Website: lowes
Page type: delivery-shipping
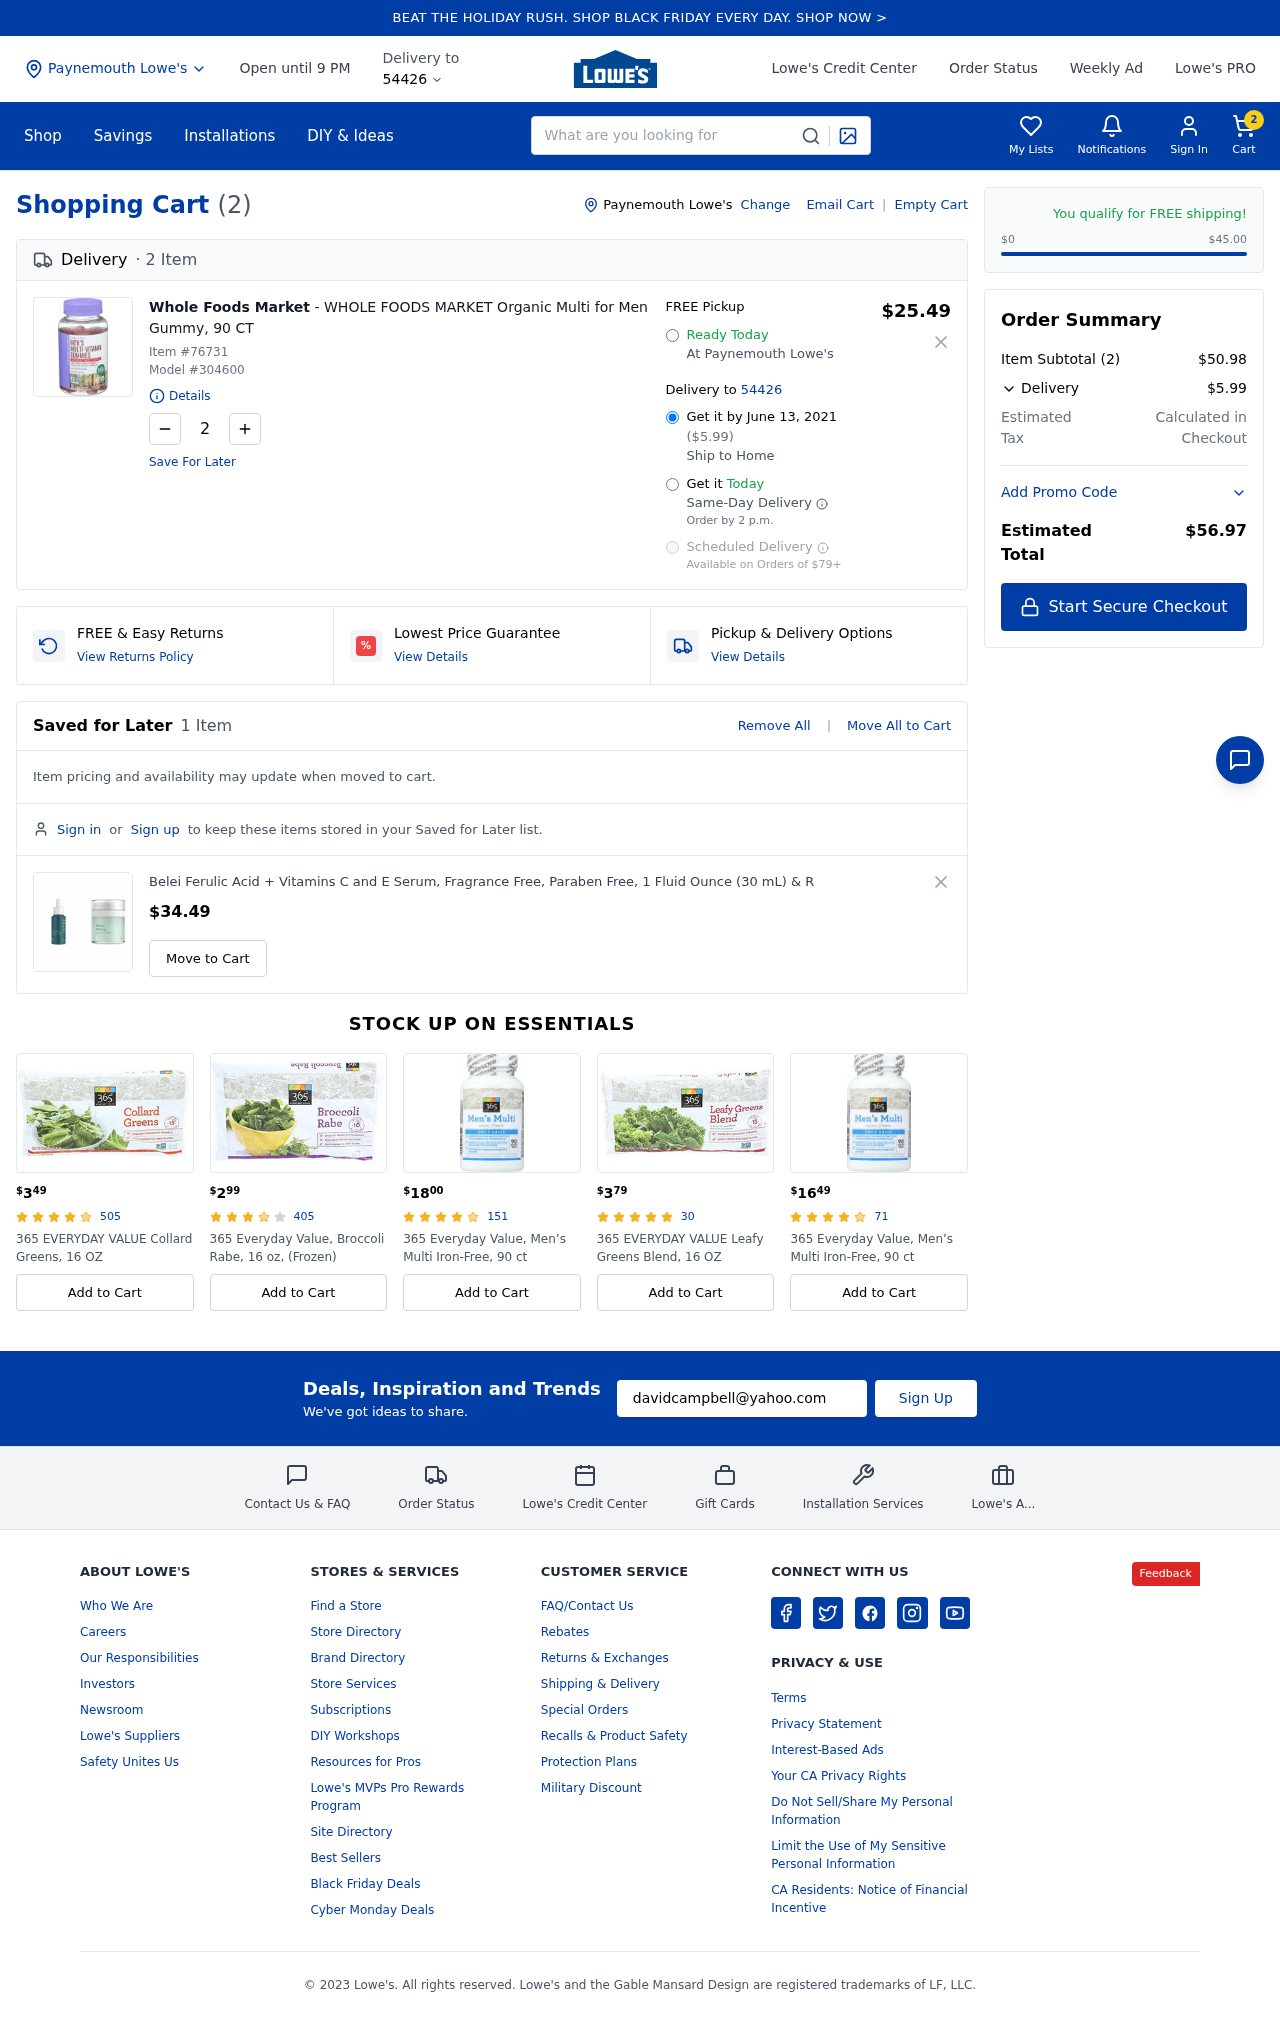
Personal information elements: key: PII_CITY
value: Paynemouth
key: PII_EMAIL
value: davidcampbell@yahoo.com
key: PII_POSTCODE
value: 54426
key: PII_CITY2
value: Paynemouth
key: PII_CITY3
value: Paynemouth
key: PII_POSTCODE2
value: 54426
Product elements: key: PRODUCT1_BRAND
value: Whole Foods Market
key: PRODUCT1_NAME
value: WHOLE FOODS MARKET Organic Multi for Men Gummy, 90 CT
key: PRODUCT1_PRICE
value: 25.49
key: PRODUCT1_QUANTITY
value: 2
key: PRODUCT2_NAME
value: Belei Ferulic Acid + Vitamins C and E Serum, Fragrance Free, Paraben Free, 1 Fluid Ounce (30 mL) & R
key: PRODUCT2_PRICE
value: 34.49
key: PRODUCT1_ITEM_NUMBER
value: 76731
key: PRODUCT1_MODEL_NUMBER
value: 304600
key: PRODUCT3_PRICE
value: $349
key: PRODUCT3_NUM_RATINGS
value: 505
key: PRODUCT3_NAME
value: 365 EVERYDAY VALUE Collard Greens, 16 OZ
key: PRODUCT4_PRICE
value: $299
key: PRODUCT4_NUM_RATINGS
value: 405
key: PRODUCT4_NAME
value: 365 Everyday Value, Broccoli Rabe, 16 oz, (Frozen)
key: PRODUCT5_PRICE
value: $1800
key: PRODUCT5_NUM_RATINGS
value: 151
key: PRODUCT5_NAME
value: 365 Everyday Value, Men’s Multi Iron-Free, 90 ct
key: PRODUCT6_PRICE
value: $379
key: PRODUCT6_NUM_RATINGS
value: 30
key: PRODUCT6_NAME
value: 365 EVERYDAY VALUE Leafy Greens Blend, 16 OZ
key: PRODUCT7_PRICE
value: $1649
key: PRODUCT7_NUM_RATINGS
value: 71
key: PRODUCT7_NAME
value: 365 Everyday Value, Men’s Multi Iron-Free, 90 ct
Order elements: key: ORDER_NUM_ITEMS
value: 2
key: ORDER_DELIVERY_DATE
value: June 13, 2021
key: ORDER_SHIPPING_COST
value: $5.99
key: ORDER_SUBTOTAL
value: $50.98
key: ORDER_TOTAL
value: $56.97
Search elements: key: HEADER_SEARCH
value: What are you looking for